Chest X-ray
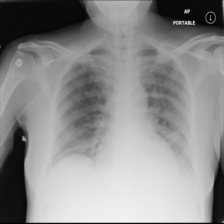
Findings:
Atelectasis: positive
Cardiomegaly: negative
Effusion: negative
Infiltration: negative
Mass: negative
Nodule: negative
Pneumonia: negative
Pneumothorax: negative
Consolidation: negative
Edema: negative
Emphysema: negative
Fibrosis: negative
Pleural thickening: negative
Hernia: negative